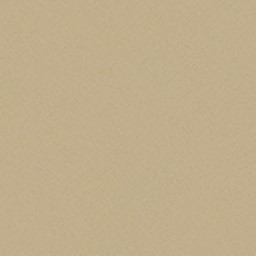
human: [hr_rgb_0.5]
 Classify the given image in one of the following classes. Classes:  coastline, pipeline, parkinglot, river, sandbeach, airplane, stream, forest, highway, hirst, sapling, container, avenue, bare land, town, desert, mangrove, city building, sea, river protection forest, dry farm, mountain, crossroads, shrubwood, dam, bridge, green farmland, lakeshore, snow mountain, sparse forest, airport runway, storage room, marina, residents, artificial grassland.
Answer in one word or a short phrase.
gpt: desert